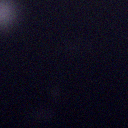
Screen state: off